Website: bh-photo
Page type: store-pickup
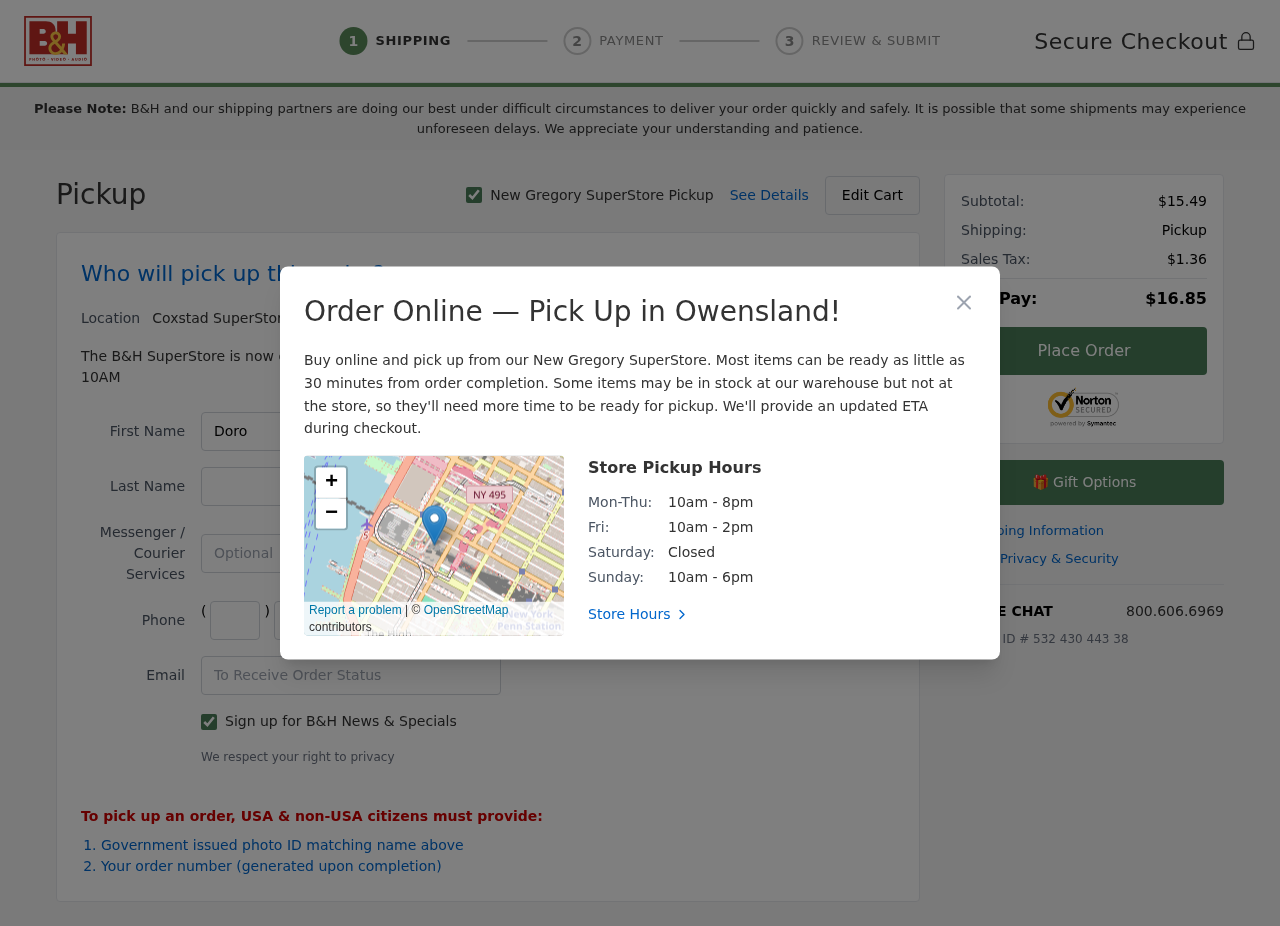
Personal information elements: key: PII_CITY
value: New Gregory
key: PII_CITY2
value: Coxstad
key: PII_CITY3
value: Owensland
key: PII_EMAIL
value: dhernandez@yahoo.com
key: PII_FIRSTNAME
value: Dorothy
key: PII_LASTNAME
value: Hernandez
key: PII_PHONE_AREA
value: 545
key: PII_PHONE_PREFIX
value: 231
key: PII_PHONE_SUFFIX
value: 5630
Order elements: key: ORDER_SUBTOTAL
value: $15.49
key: ORDER_TAX
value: $1.36
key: ORDER_TOTAL
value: $16.85
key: ORDER_ID
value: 532 430 443 38